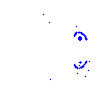
Particle: kaon